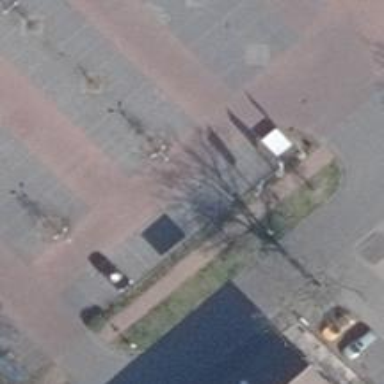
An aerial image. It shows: Parking aisle designated as service road.